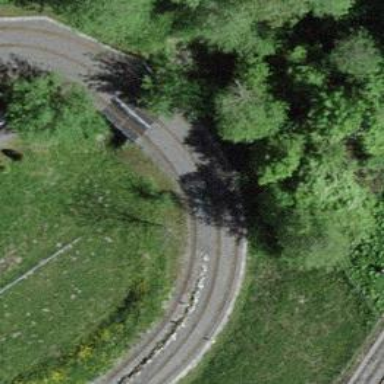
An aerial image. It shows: Miniature railway with one track crossing bridge.